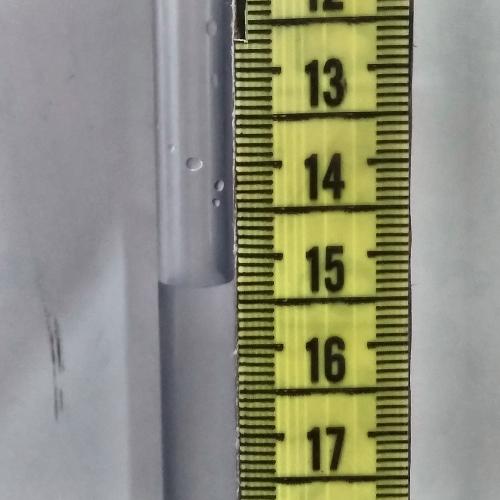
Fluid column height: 15.3 cm